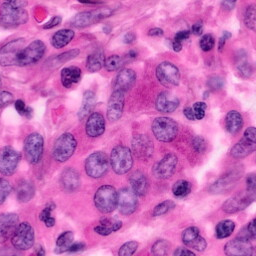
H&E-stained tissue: Pancreatic